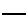
Label: hexagon